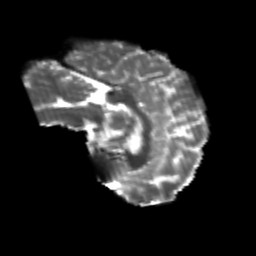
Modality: T2w
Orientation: sagittal
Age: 20
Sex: male
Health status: healthy
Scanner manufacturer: philips
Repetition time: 7.391 s
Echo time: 0.08599 s